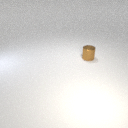
small brown metal cylinder